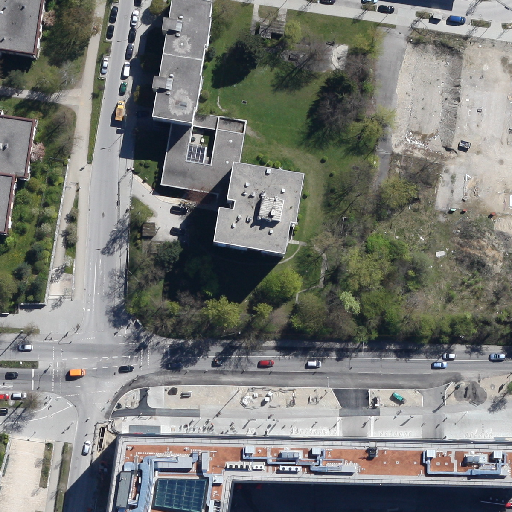
Referring expression: vehicle in the parking area